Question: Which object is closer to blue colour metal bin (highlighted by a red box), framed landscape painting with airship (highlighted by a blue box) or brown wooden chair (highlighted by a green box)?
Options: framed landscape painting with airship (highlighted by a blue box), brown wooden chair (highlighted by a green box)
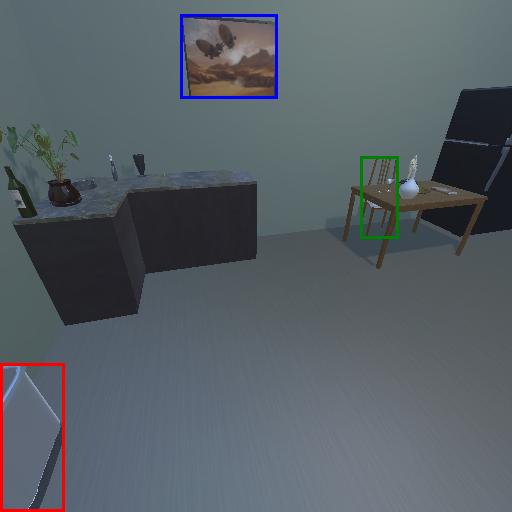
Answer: framed landscape painting with airship (highlighted by a blue box)